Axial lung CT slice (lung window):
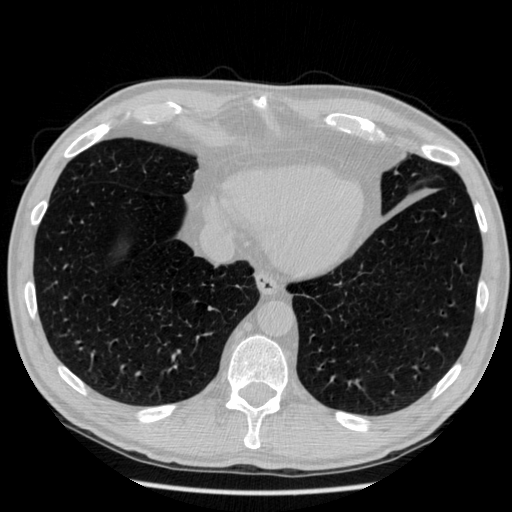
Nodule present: no